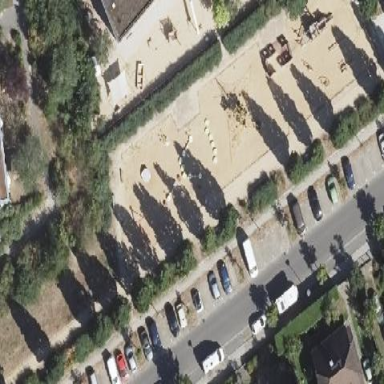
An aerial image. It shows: Playground area for leisure activities on the land.